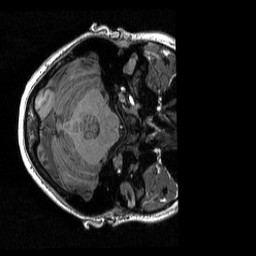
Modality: T1w
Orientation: axial
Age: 22
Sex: female
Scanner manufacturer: siemens
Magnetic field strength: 3 T
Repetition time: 2.3 s
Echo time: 0.00298 s